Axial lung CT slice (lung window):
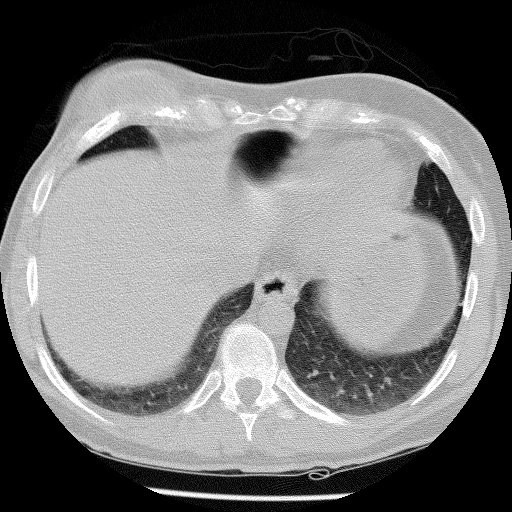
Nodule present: no